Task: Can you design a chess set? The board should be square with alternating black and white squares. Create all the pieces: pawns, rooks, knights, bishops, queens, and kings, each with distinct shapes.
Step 1082:
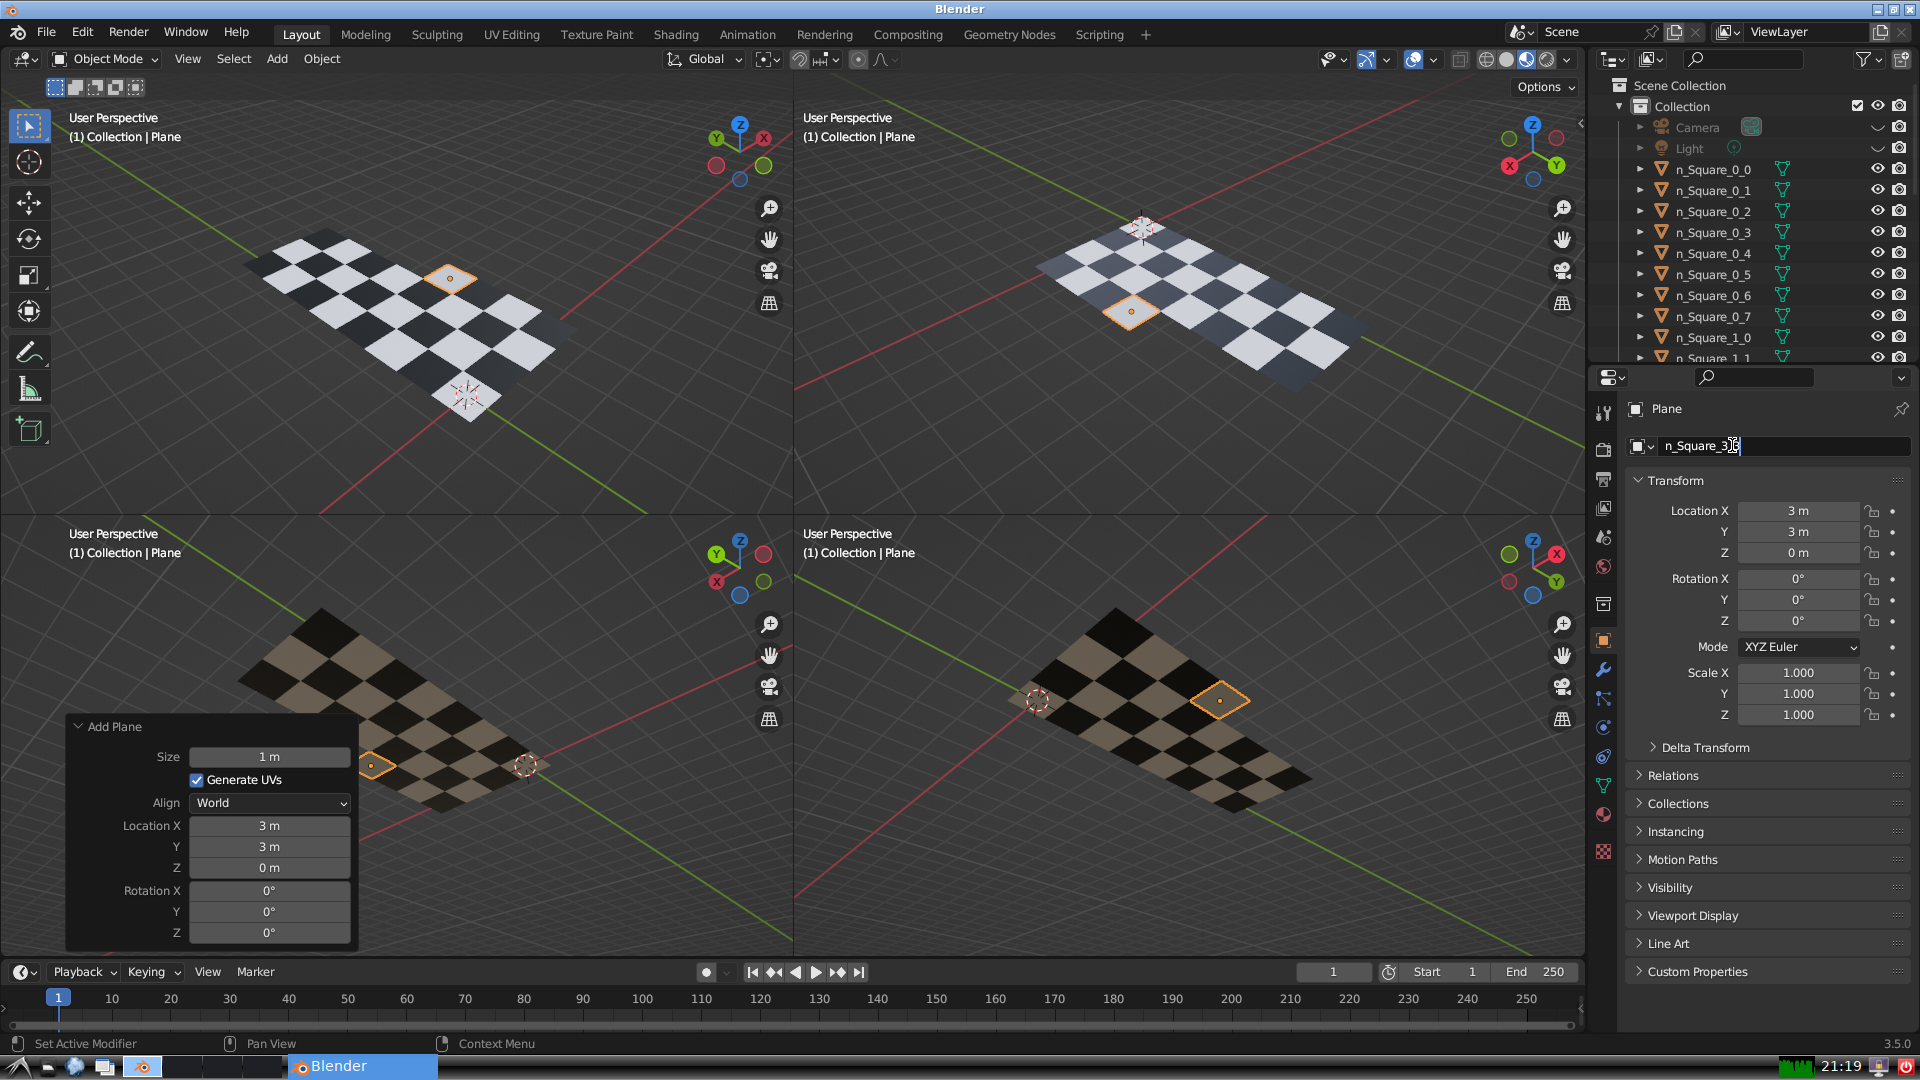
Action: {"key_press": ['Return']}